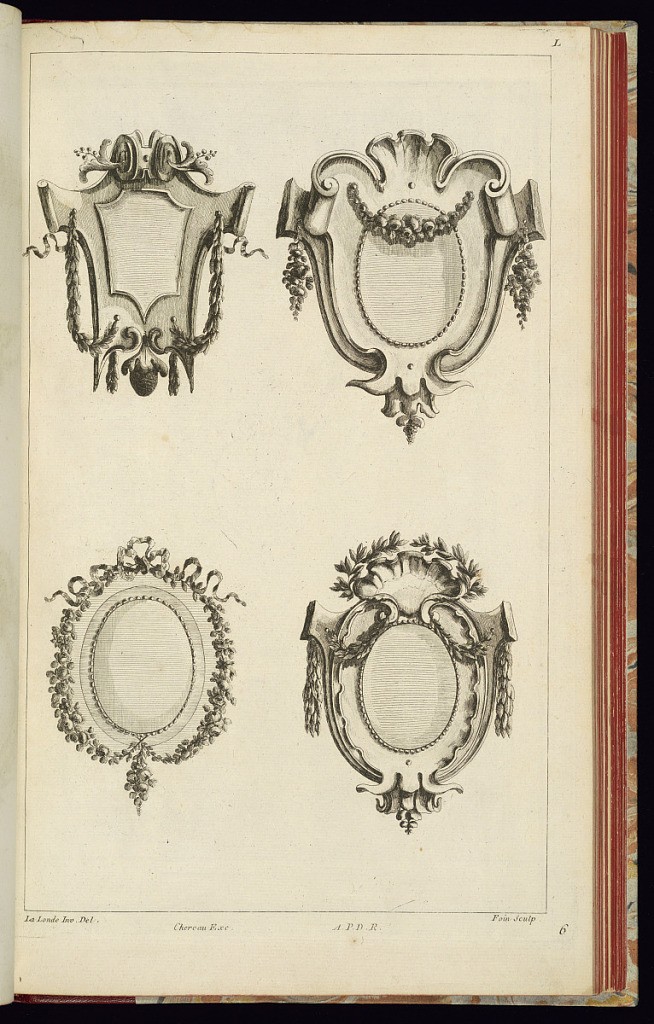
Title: Frame Designs
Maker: Richard de Lalonde, French, active 1780–96
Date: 1775-1788
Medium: Etching on off-white laid paper
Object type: Print
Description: Four frame designs. The frame at upper left is ornamented with scrolls, garlands, and a pinecone finial. The frame at upper right is shell-shaped at top with scrolls, and is ornamented with a garland of flowers and a bead course in the form of an oval. The frame at lower left is in the form of an oval, and framed by garlands of flowers and ribbons. The frame at lower right, with an oval medallion made of bead course in the center, has a cartouche at top and draped garlands. The plate is signed and numbered.